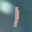
Label: 1